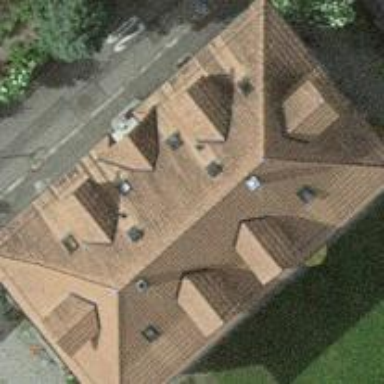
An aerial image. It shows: Apartment building with hipped roof.